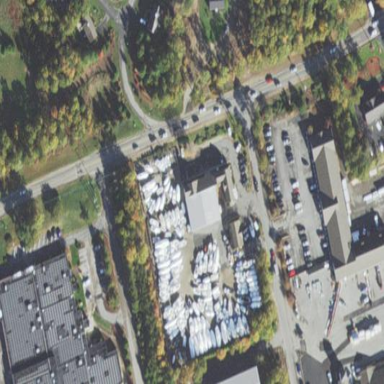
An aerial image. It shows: Boatyard located near waterway.